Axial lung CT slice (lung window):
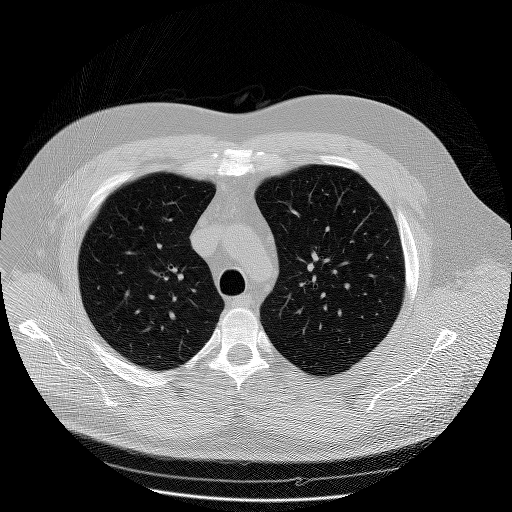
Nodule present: no